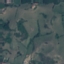
Label: Pasture